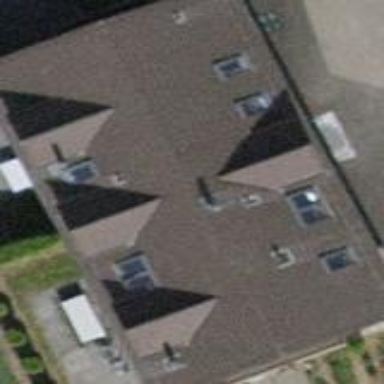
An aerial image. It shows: Gabled roof apartments building.